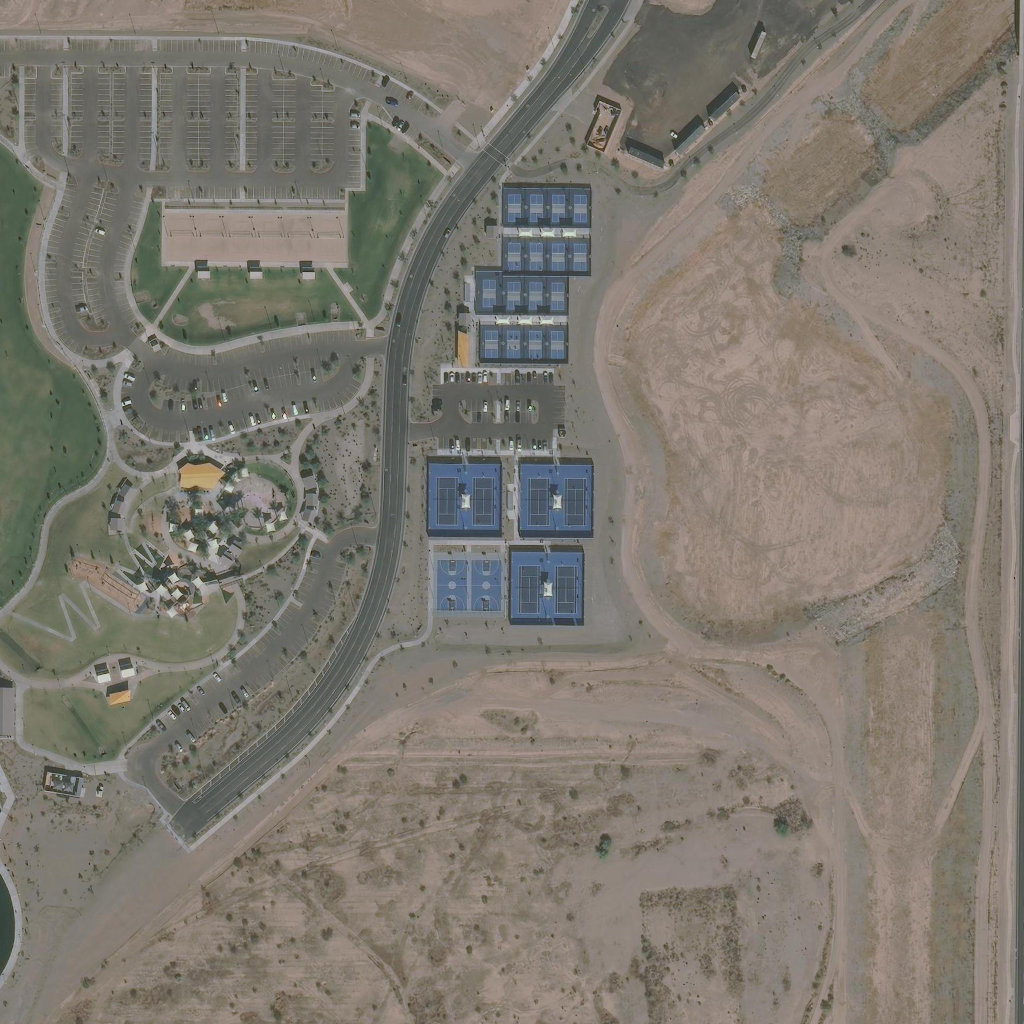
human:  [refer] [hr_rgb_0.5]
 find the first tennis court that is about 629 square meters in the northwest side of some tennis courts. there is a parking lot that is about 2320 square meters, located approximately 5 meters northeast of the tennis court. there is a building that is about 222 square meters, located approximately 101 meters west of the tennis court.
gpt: <box>[[41, 45, 45, 52, 0]]</box>